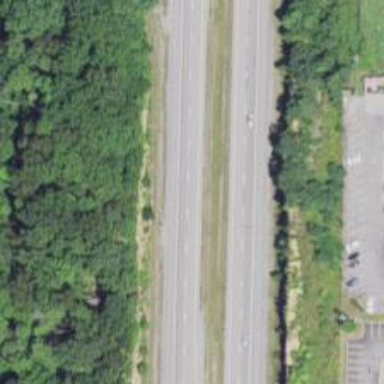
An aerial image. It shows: Expressway with asphalt surface categorized as trunk highway.